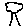
Label: tree